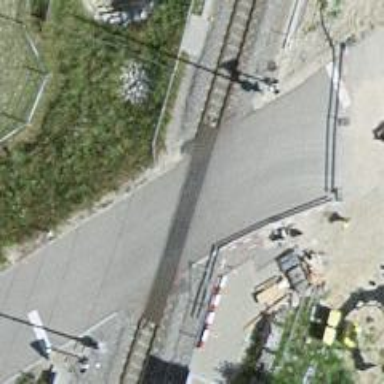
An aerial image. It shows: Railway level crossing.